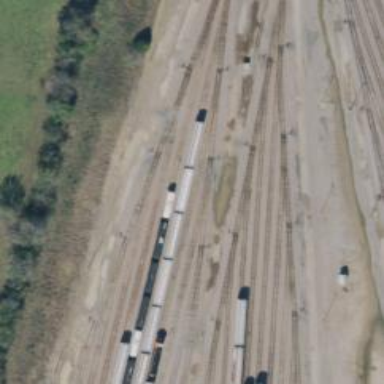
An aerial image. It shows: Railway yard used for servicing trains.